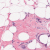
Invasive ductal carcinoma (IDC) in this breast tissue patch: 1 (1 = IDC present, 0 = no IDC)